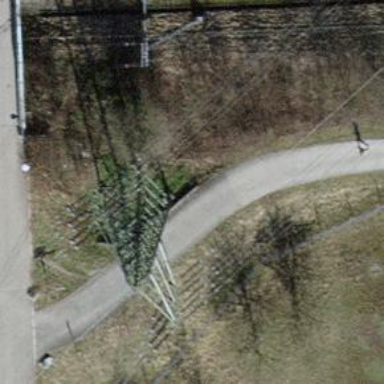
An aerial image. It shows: Lattice structure tower.